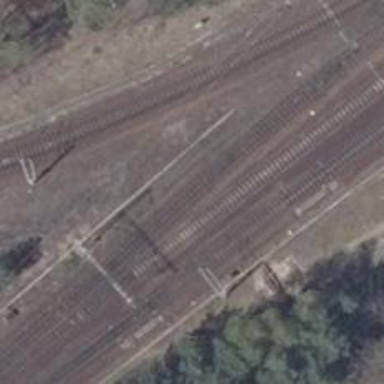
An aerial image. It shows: Railway track with contact lines for electrification.